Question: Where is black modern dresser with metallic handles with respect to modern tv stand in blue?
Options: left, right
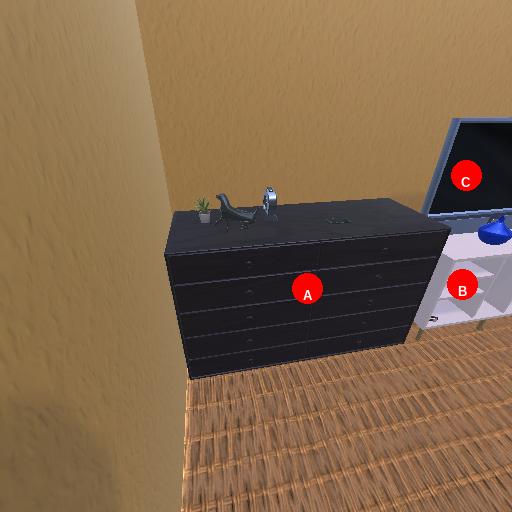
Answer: left